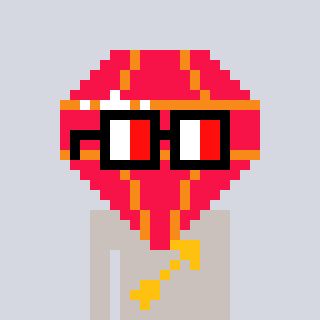
a pixel art character with square glasses with black frames and red eyes, a red diamond-shaped head and a foggrey-colored body on a cool background